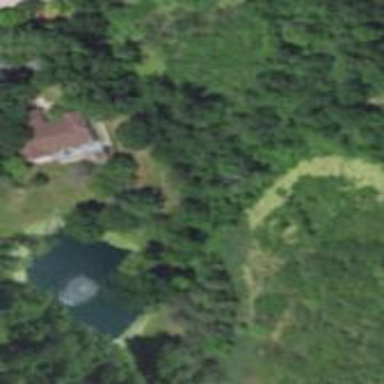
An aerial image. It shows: Pond surrounded by natural water.